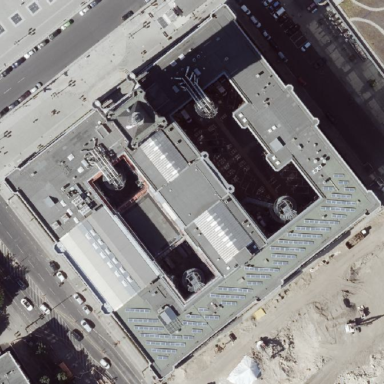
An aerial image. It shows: Building with flat roof made of tar paper.